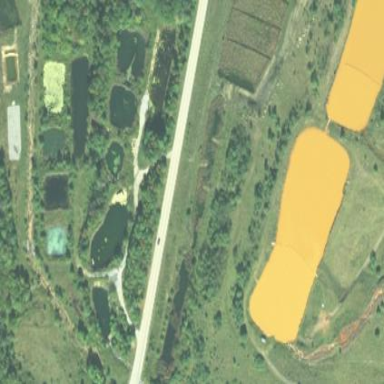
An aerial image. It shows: Detention basin used for managing water runoff.